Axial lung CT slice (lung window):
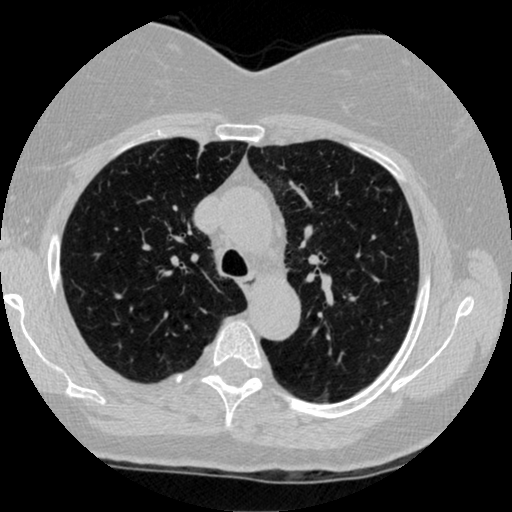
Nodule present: no